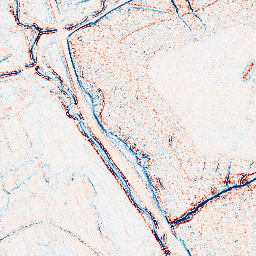
Category: edge_preserving
Decomposition family: anisotropic_diffusion
Decomposition parameters: iterations: 5
kappa: 10
gamma: 0.1
Upsampling method: sinc_blackman
Upsampling parameters: scale: 4
kernel_size: 16
Upsampling scale: 4